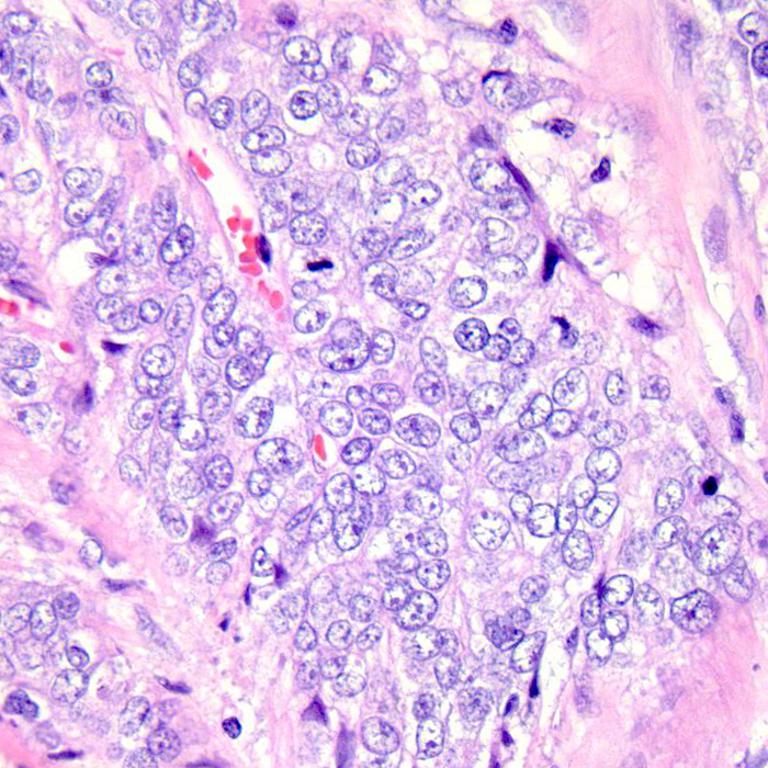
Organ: colon
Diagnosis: adenocarcinomas